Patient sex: M
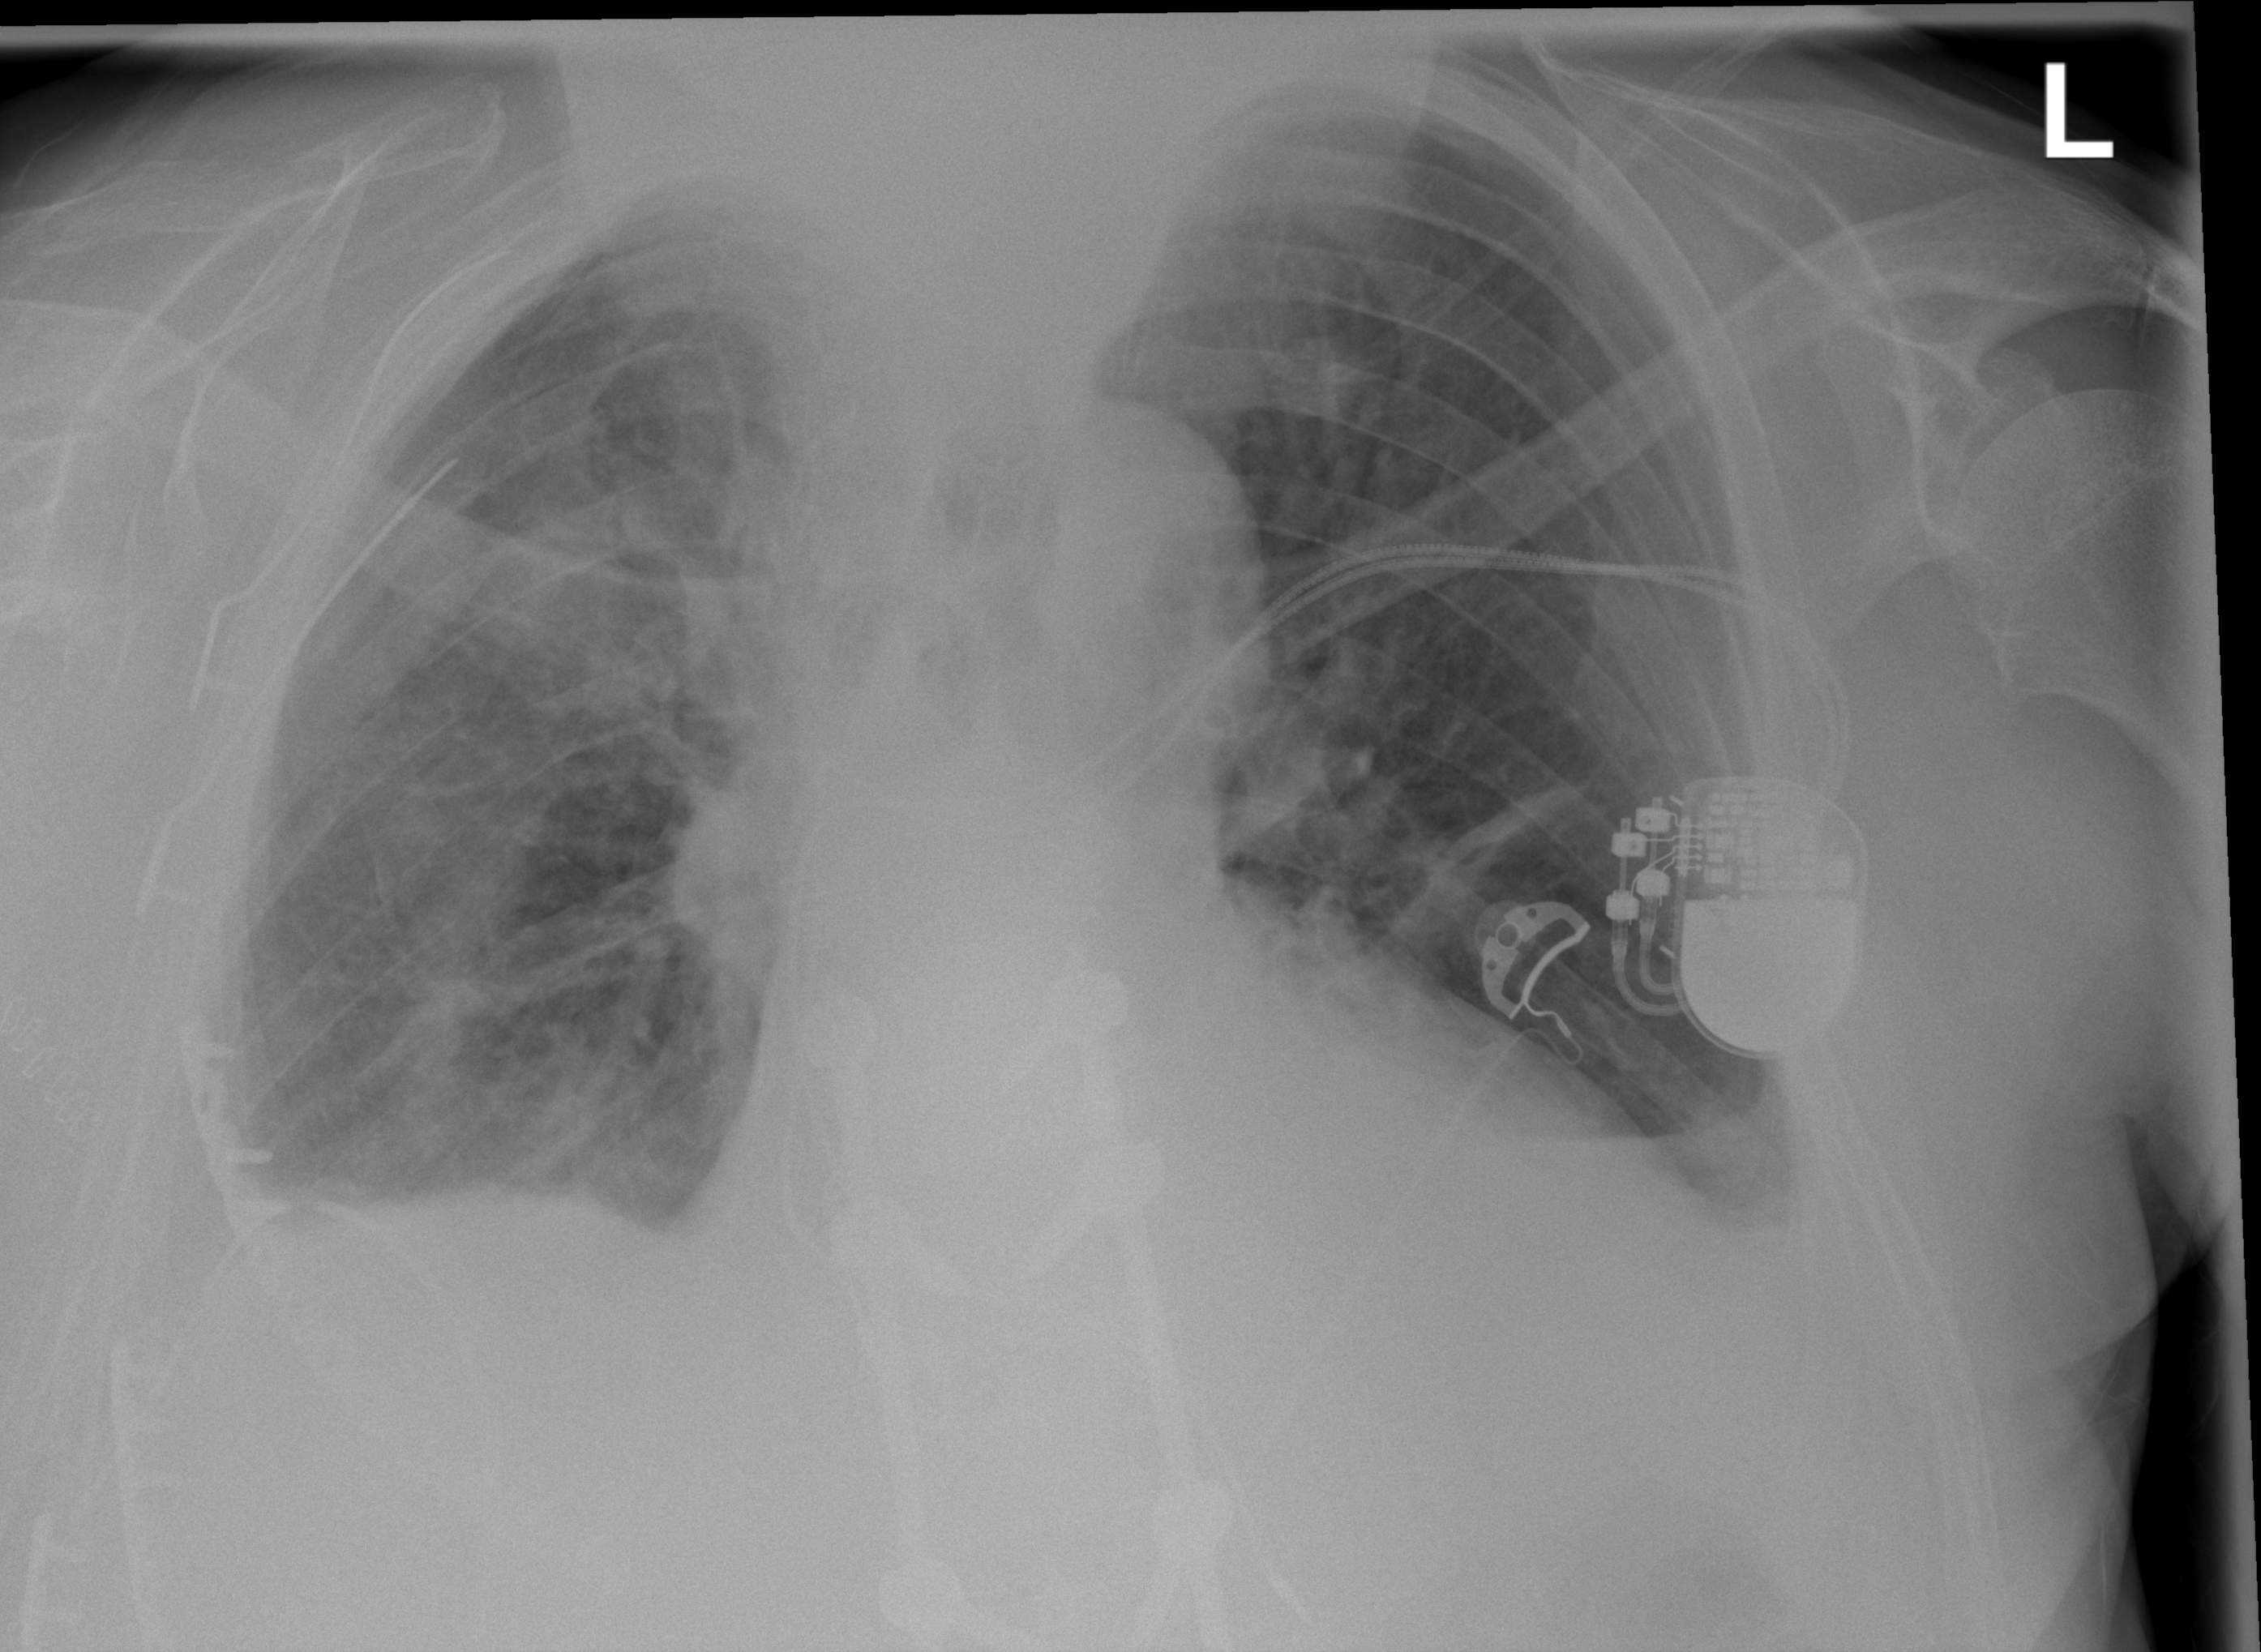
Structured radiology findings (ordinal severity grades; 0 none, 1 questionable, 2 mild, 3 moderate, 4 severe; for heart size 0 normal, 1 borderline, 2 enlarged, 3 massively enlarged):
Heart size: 2
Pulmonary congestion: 2
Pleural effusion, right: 2
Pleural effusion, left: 2
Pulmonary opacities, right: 2
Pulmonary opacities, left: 0
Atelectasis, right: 2
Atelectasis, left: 2